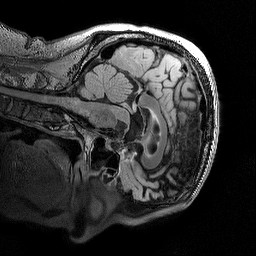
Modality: T2w
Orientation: sagittal
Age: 51
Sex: male
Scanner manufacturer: siemens
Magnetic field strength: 3 T
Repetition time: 5 s
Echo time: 0.386 s